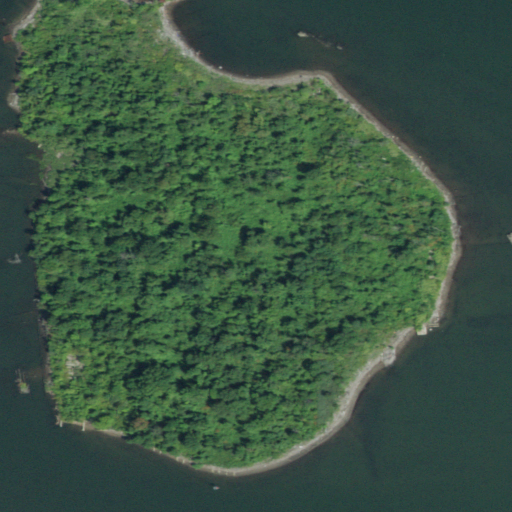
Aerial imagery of island in New York named Shooters Island containing open water, woody wetlands, deciduous forest, herbaceous wetlands, low intensity development, grassland, and medium intensity development